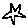
Label: star